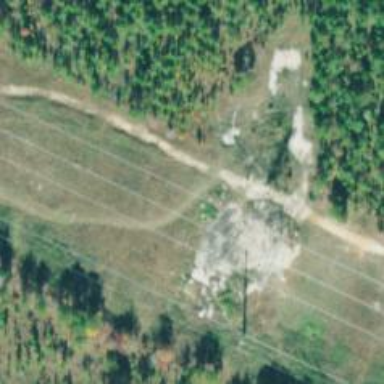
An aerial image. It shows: Lattice structure tower used for power transmission.